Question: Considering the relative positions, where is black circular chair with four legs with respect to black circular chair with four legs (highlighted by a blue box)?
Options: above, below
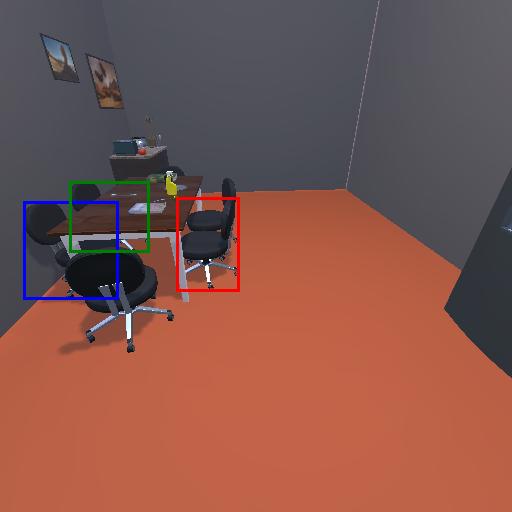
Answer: above